Question: I have two images they actually do not overlap but I also can't have them into one piece. How do i put them in the two seperate 'divs'
Note I do not want to use a table.
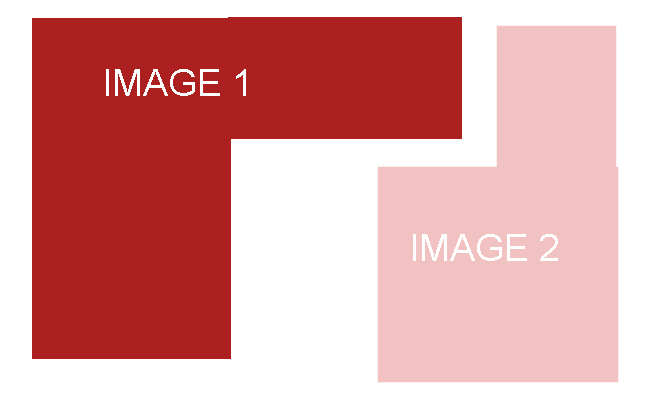
Answer: Now begins the journey of CSS and manipulation of images for the web. Are these the exact shapes of the images or is this a layout example? Post a fiddle if you can.
If I understand you correctly, simple CSS positions (i.e absolute, relative or floating) will do the trick. But to help you in the most effective fashion, a specific use scenario would be appreciated.